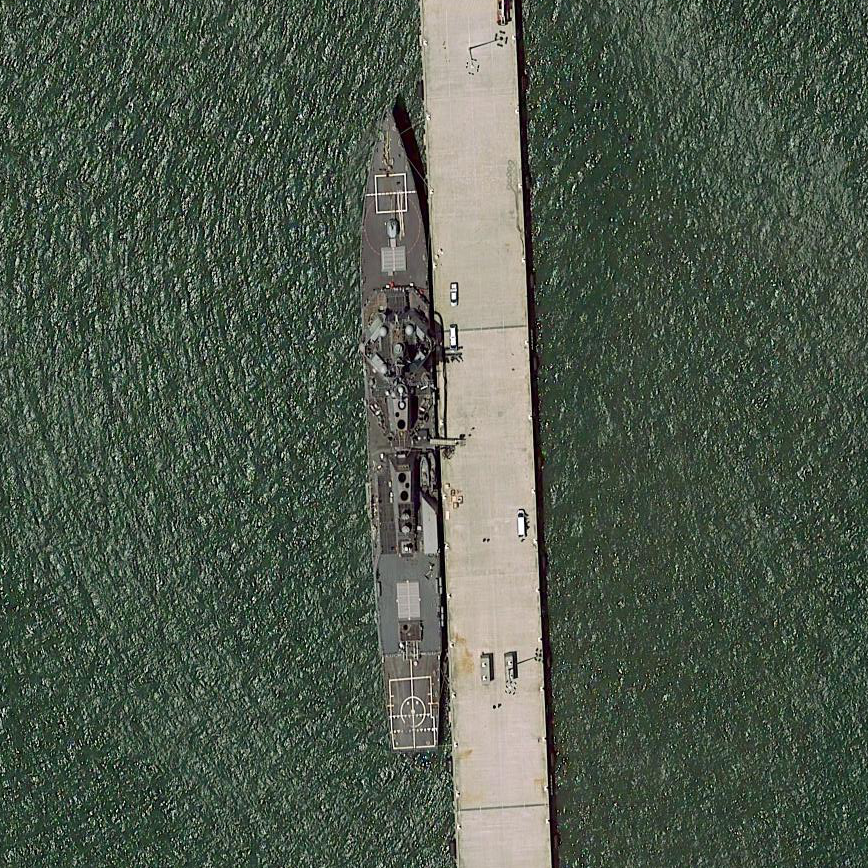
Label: destroyer